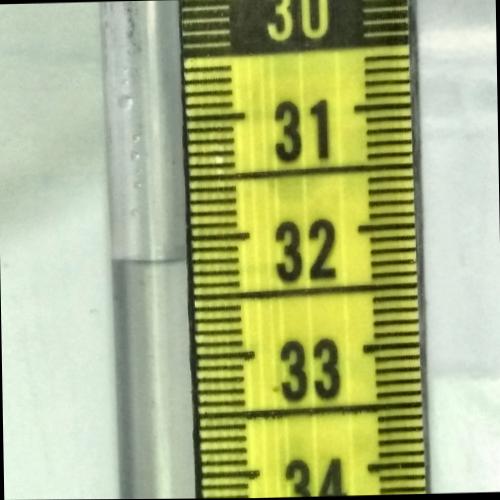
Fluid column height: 32.2 cm